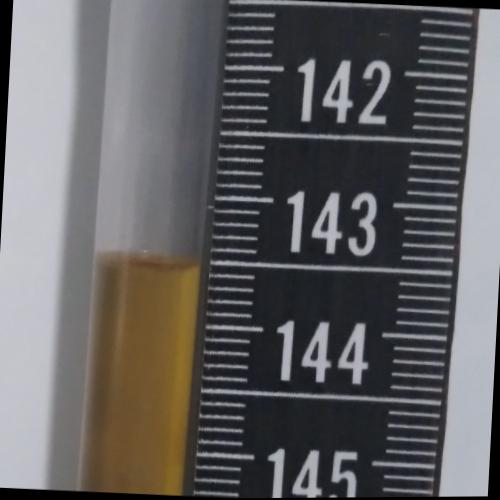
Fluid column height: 143.5 cm